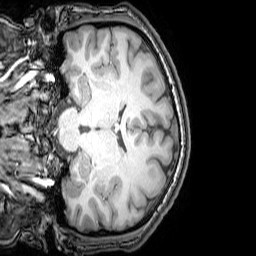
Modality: T1w
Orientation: coronal
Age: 25
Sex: male
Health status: healthy
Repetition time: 0.081 s
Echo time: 0.037 s